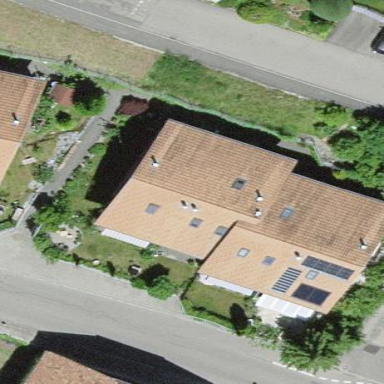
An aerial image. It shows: Residential building.